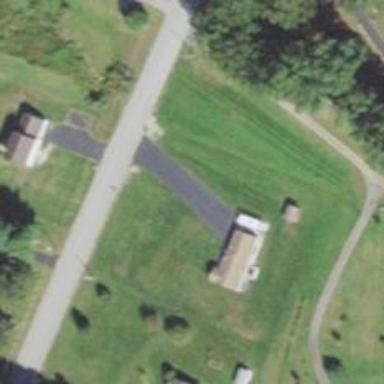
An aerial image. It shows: Residential driveway designated as service road.